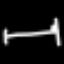
Label: bed